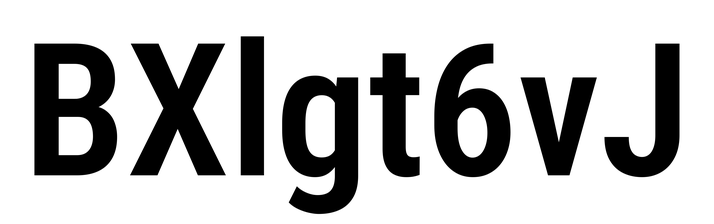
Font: Roboto_Condensed_SemiBold